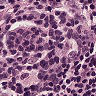
Metastatic tissue present: no